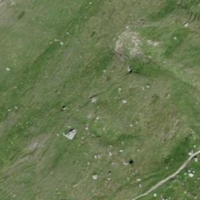
EUNIS habitat code: 23
Species observed at this site:
Calluna vulgaris